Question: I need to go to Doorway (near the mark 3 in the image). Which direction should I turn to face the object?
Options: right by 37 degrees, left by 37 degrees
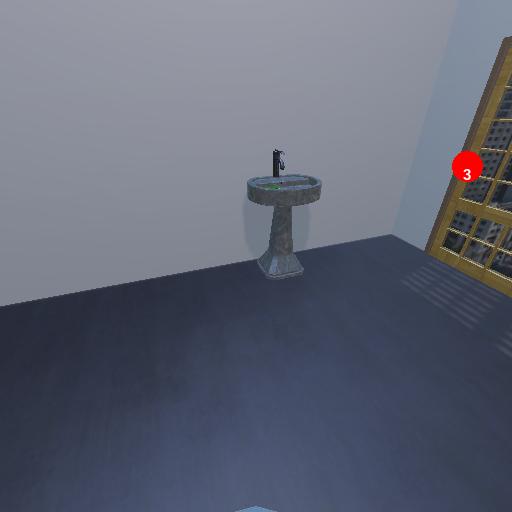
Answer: right by 37 degrees